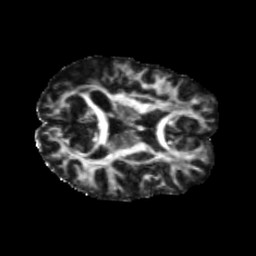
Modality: FA
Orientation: axial
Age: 39
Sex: female
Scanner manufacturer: siemens
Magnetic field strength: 3 T
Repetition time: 5.25 s
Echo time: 0.08 s